Interaction volume radius: 5 \u00c5
Interaction volume height: 20 \u00c5
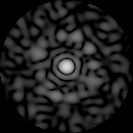
Disorder parameter: 0.8139